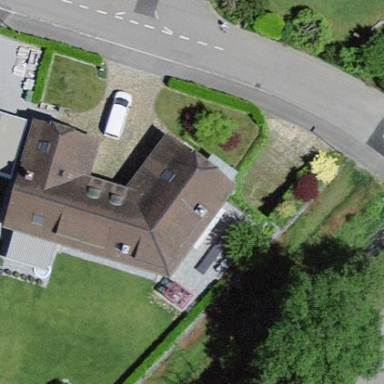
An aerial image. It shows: Detached building.